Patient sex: F
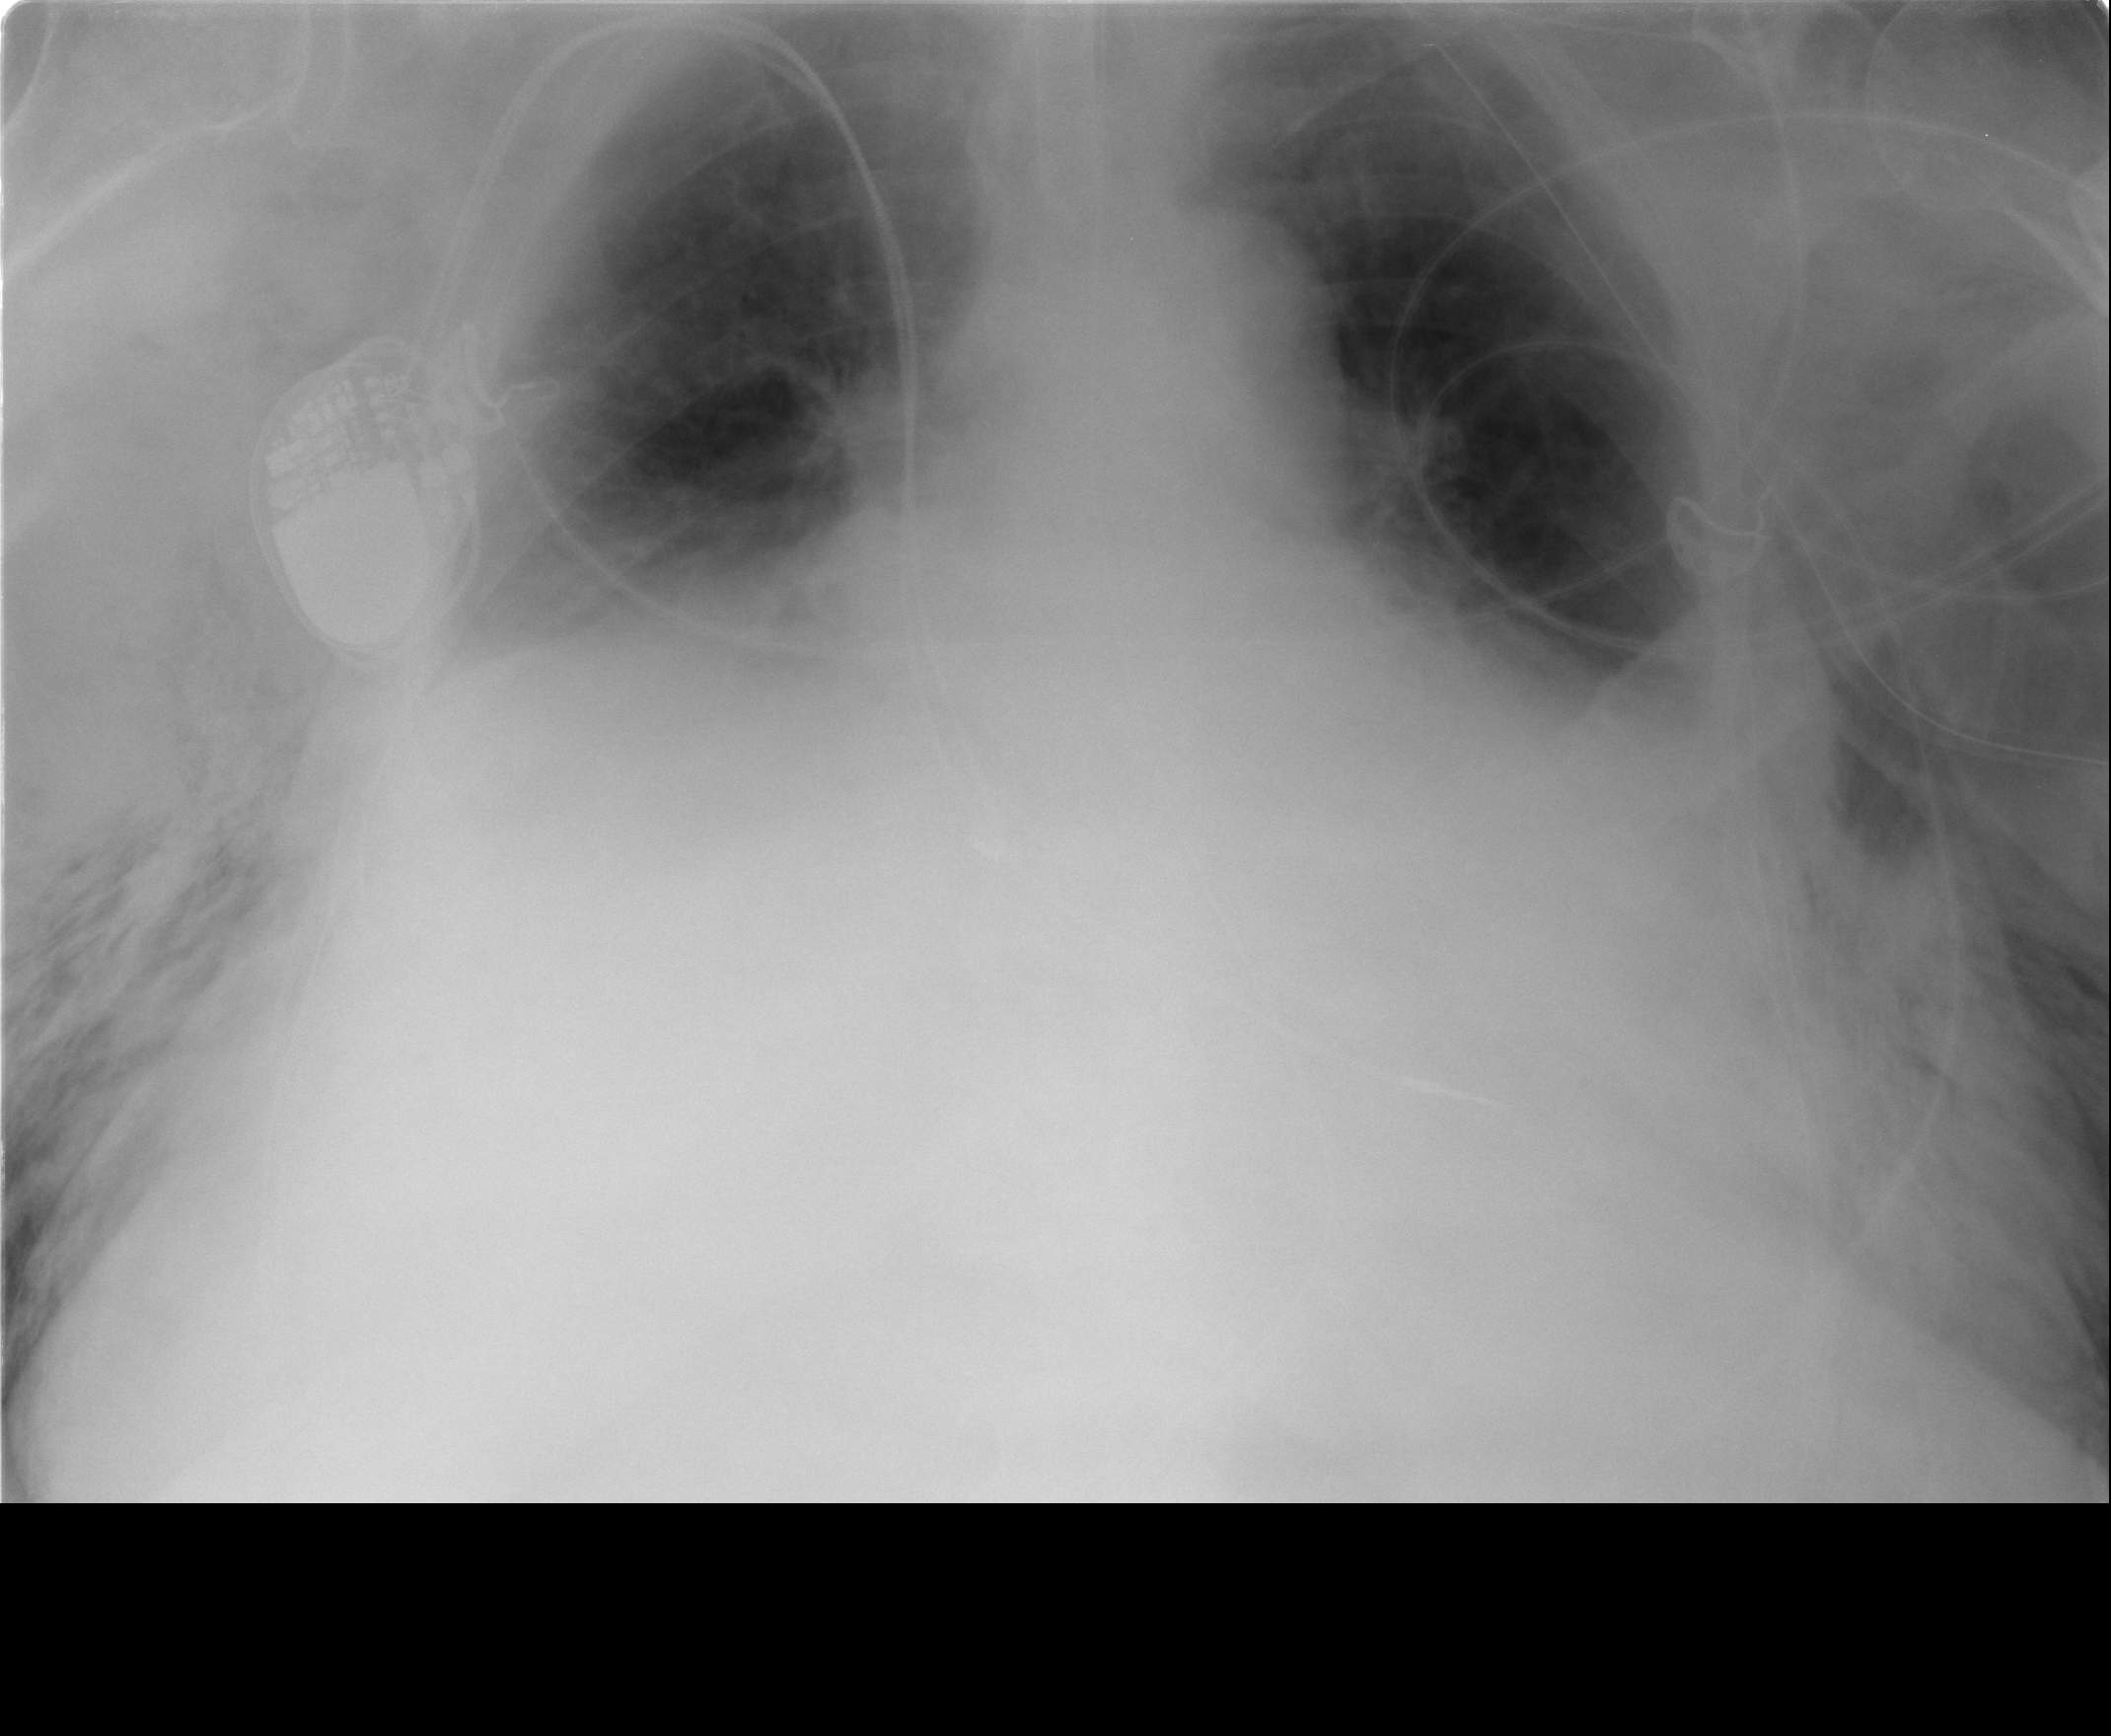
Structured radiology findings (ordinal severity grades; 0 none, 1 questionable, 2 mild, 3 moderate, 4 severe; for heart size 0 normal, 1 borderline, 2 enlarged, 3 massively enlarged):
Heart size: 0
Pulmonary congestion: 2
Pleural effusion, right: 2
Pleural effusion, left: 2
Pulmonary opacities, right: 0
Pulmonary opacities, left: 0
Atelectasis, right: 2
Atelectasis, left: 2